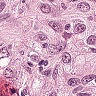
Metastatic tissue present: yes